Interaction volume radius: 5 \u00c5
Interaction volume height: 10 \u00c5
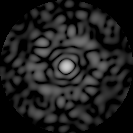
Disorder parameter: 0.8177